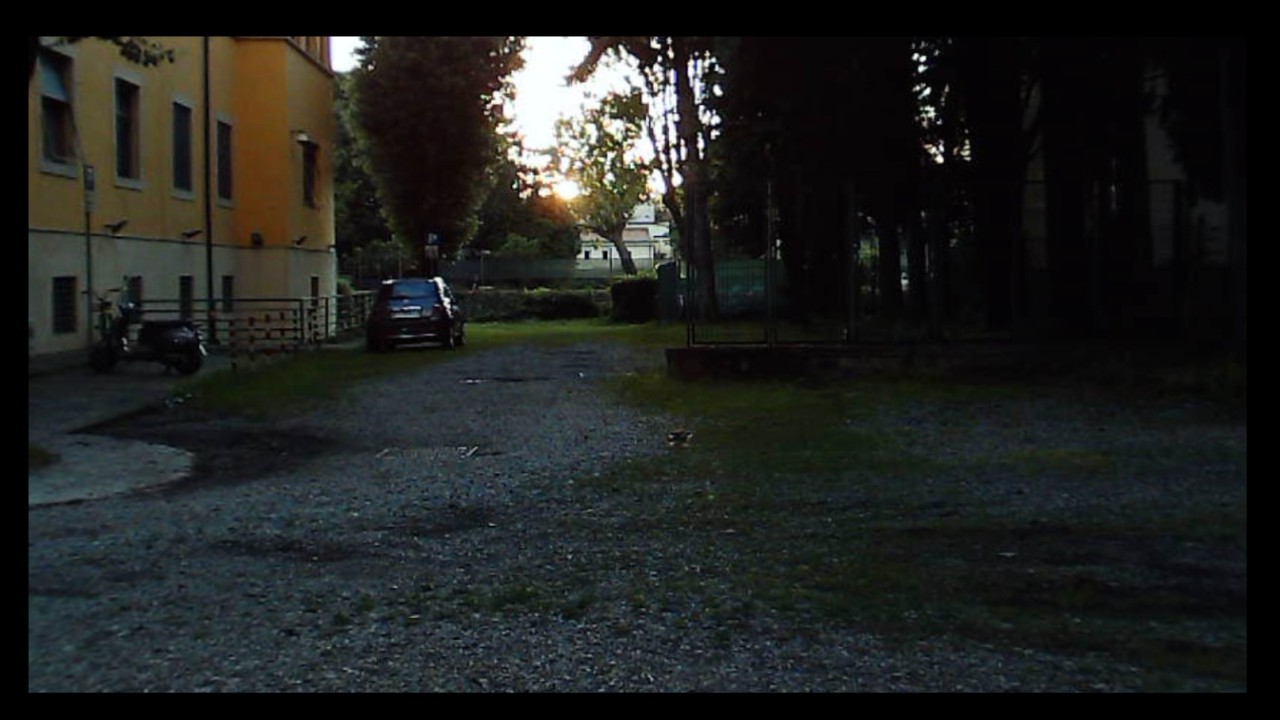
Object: DarwinFPV cineape20

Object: DJI Mini 3